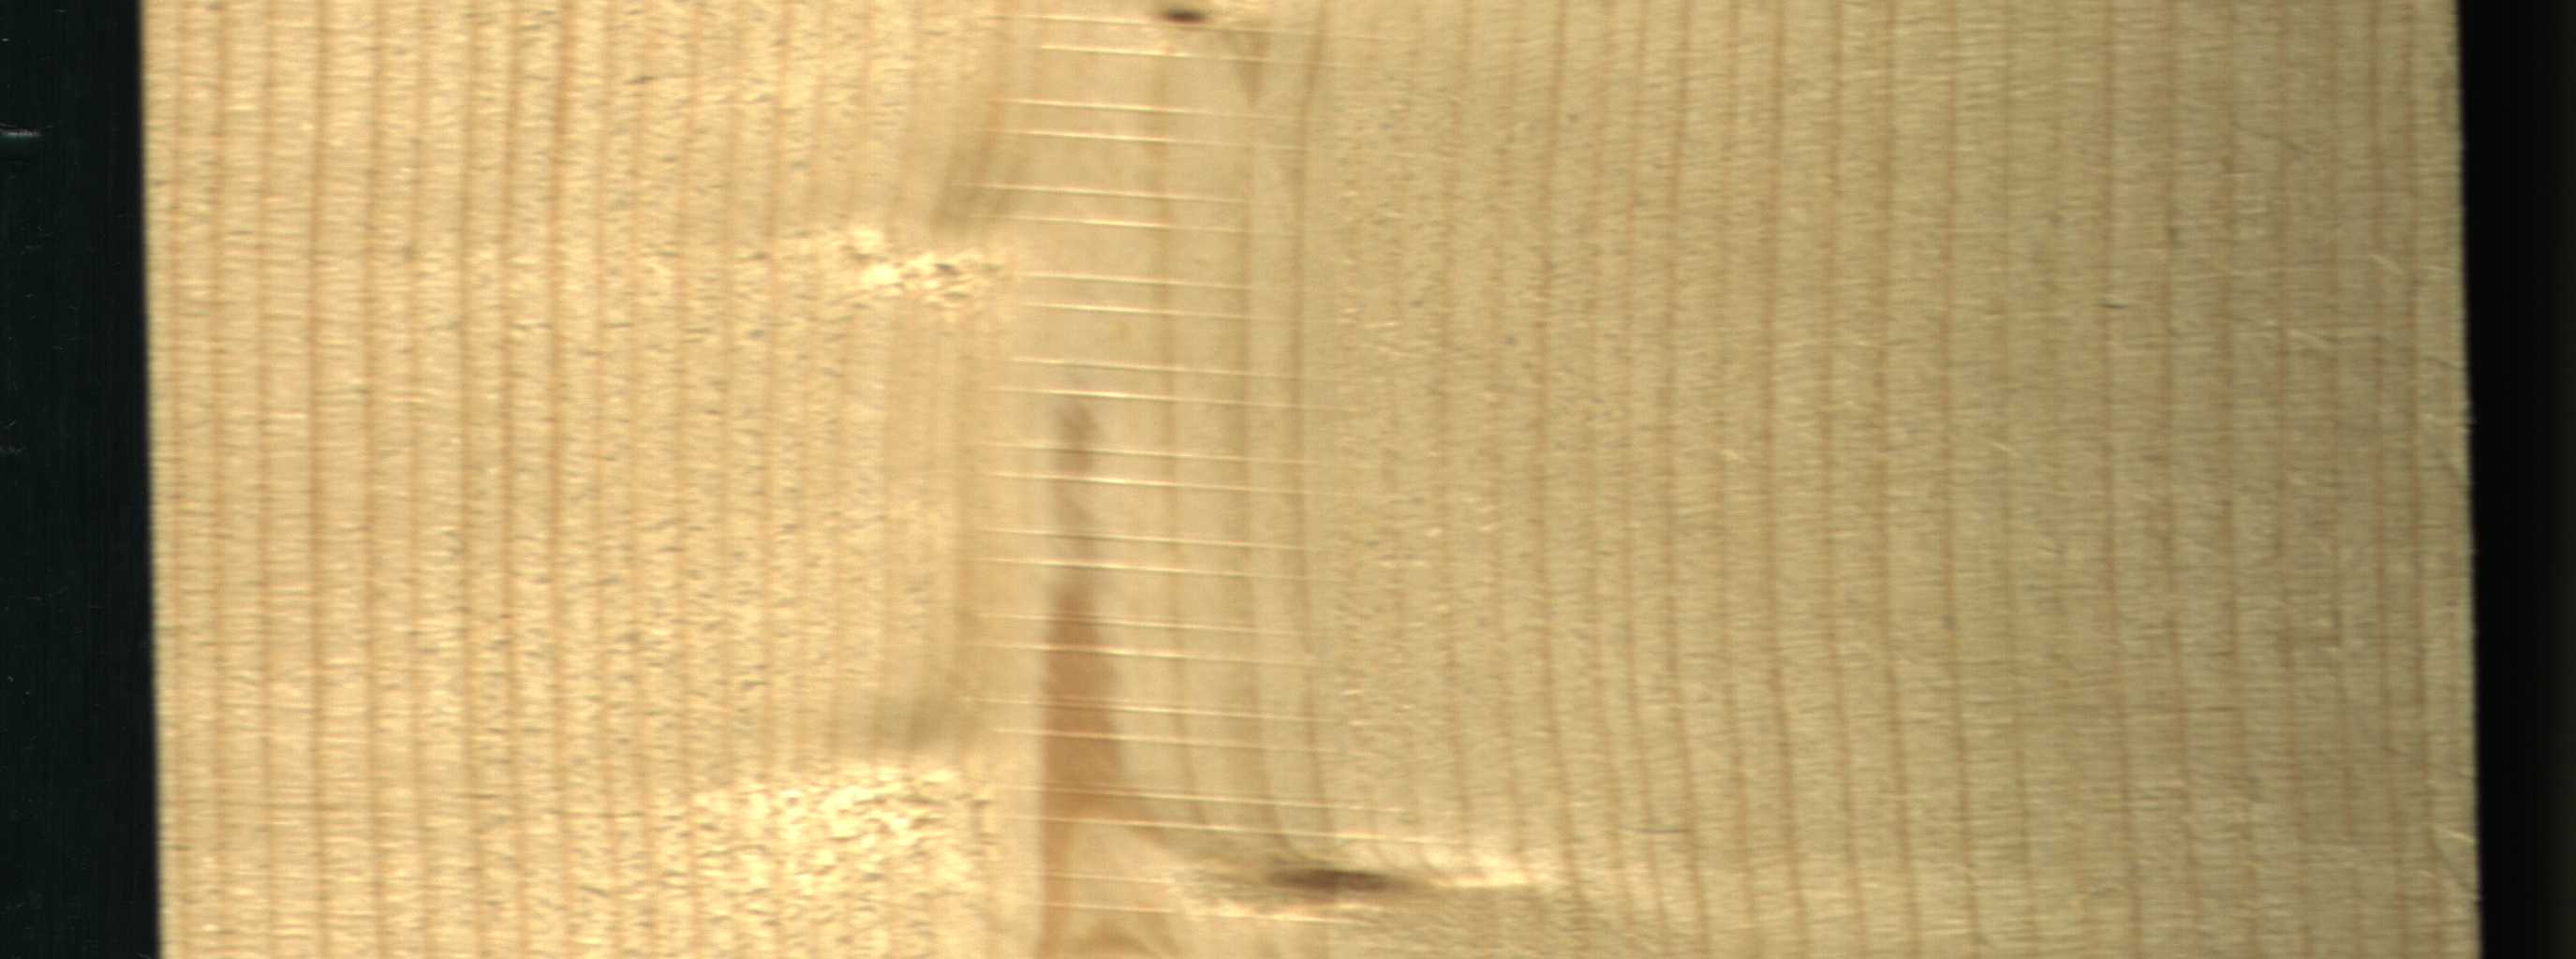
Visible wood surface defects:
Live_Knot
Live_Knot